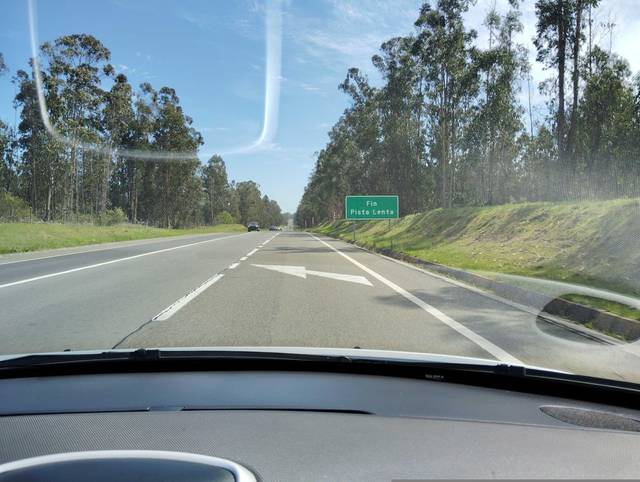
Region: Chile
Coordinates: -33.407, -71.561